Question: a few question regarding the ray tracing algorithm:
1. Can anyone tell me please if I understood the algorithm ray tracing correctly?
it gets the first object that intersects with the ray
(if there are no intersections it goes out)
then if the object is reflective it sends recursively a reflection ray and compute the color of it.
if the object is transparent it sends recursively a refraction ray and compute the color of it .
what is the last line?:
'''
return shade(reflactColor, refractColor,p,obj)
'''
does it compute a color by doing an average of the values of reflectColor and refractColor or something like that ?
2
. where is the shadow ray? is it not part of the algorithm
3
. and last thing.. why do we need to have it recursive?

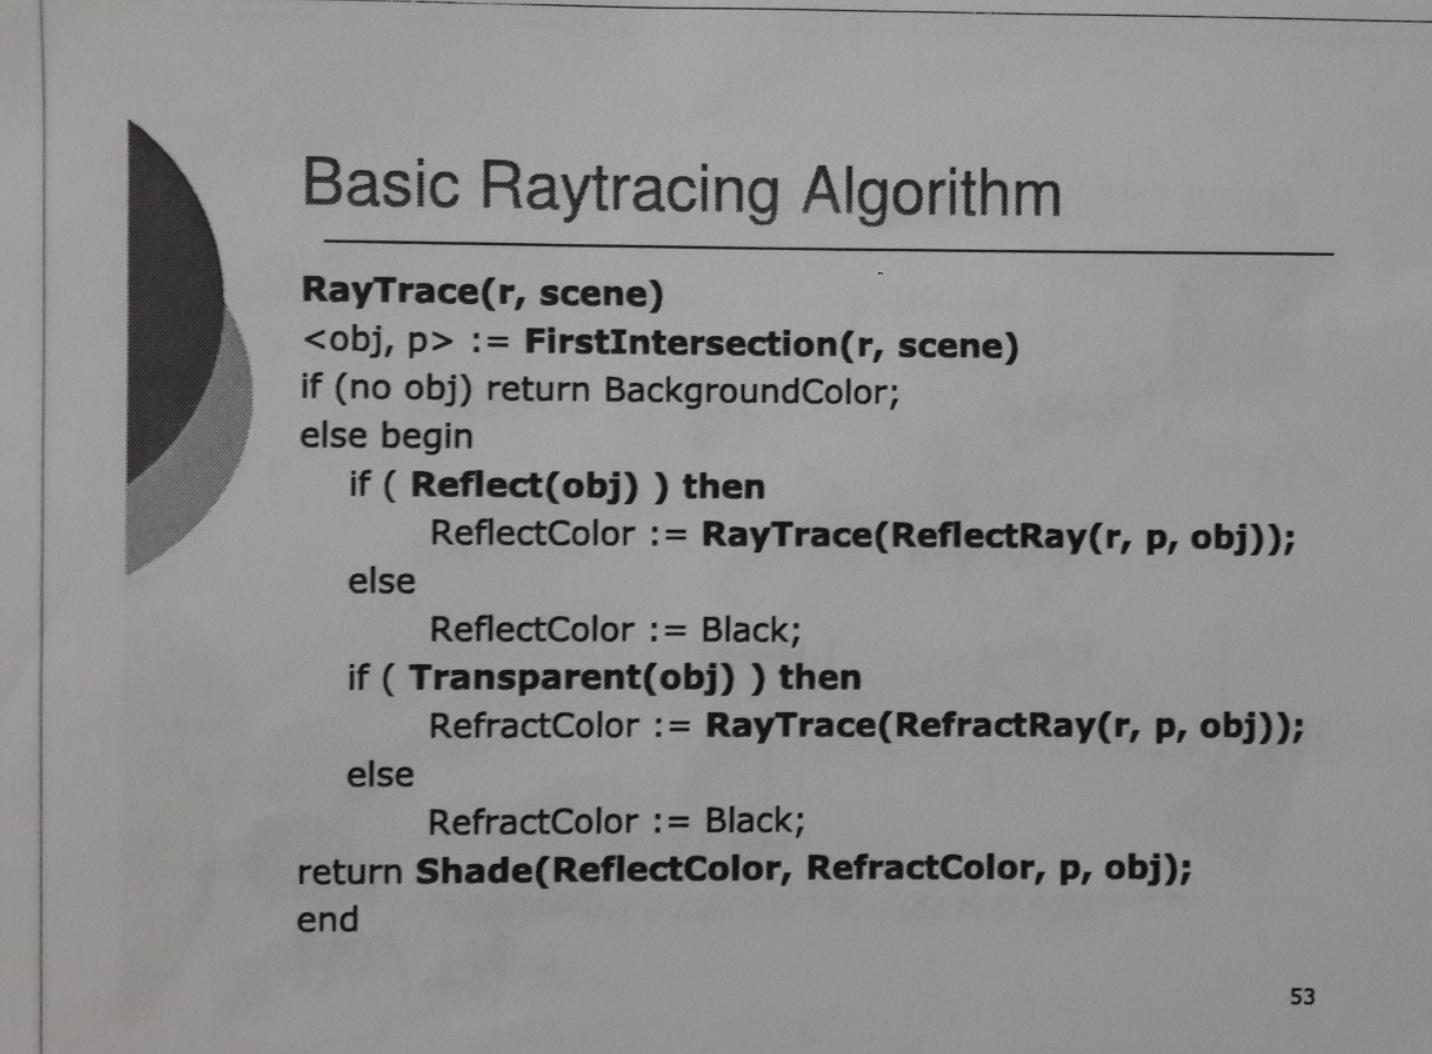
Answer: You seem to have a good grasp on the algorithm.
The last line does look like it is computing some sort of weighted combination of the reflected and refracted colors.
Also, you are correct that the shadow ray tracing is not included in the basic algorithm you attached in your post. However, it is easily added by shooting a ray to the light source and determining if there is an intersection between the object you hit and the light. If there is, then the light is occluded and the object should not be lit at that point.
To explain the recursion, one can think of a pair of mirrors facing each other. You would get the infinite mirror effect (in real life). If you did not recurse and only cast reflective/refractive rays once, your virtual mirrors (or reflective surfaces in general) would only appear to reflect the other objects, and not the other objects' reflections as well. (So, no infinite mirror effects. :( )